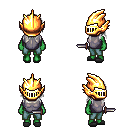
a pixel art fantasy rpg character, female body template, orc, green skin, steel chest armor, teal pants, gray long hairstyle, gold helm, gray slippers, dagger, four views (front, back, left, right), 2x2 character sprite sheet, small pixel art, hard edges, no anti-aliasing